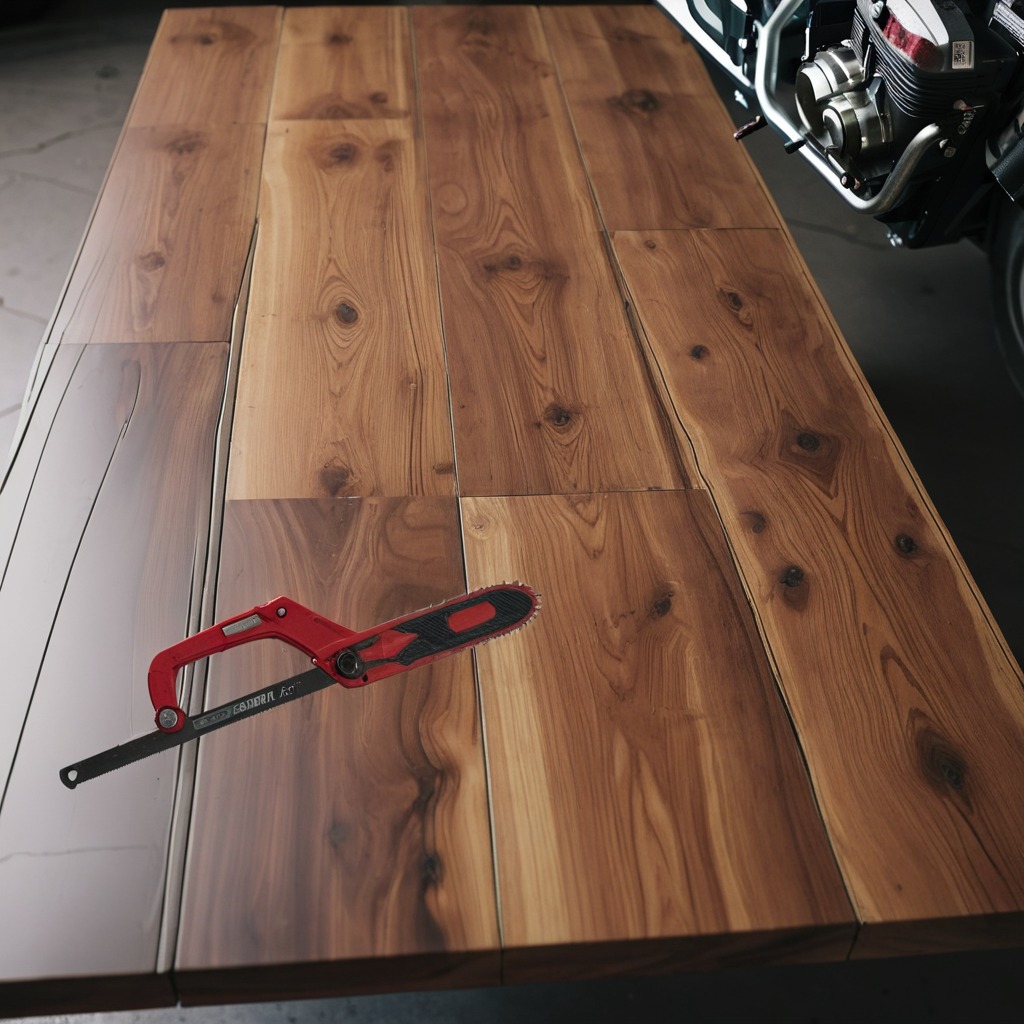
A handheld metal saw is lying on the wooden table in the vintage motorcycle garage.